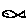
Label: fish